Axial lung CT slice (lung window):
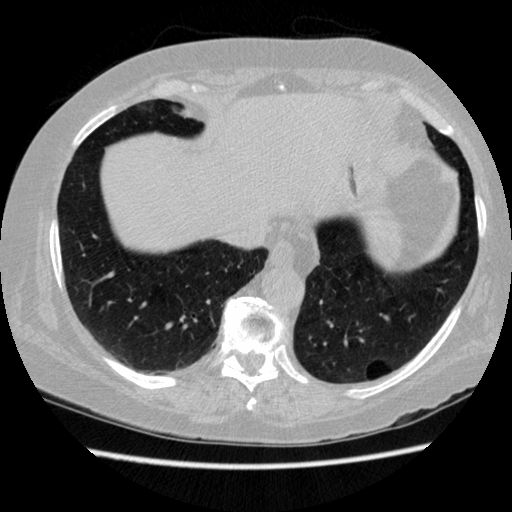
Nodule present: no